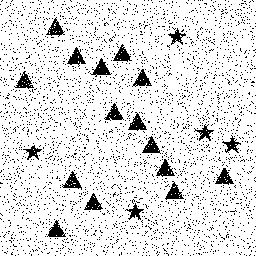
Squares: 0
Triangles: 15
Stars: 5
Total shapes: 20